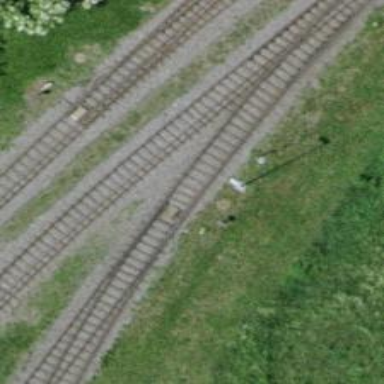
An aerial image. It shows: Railway switch.